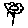
Label: flower